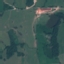
Land use / land cover: Pasture